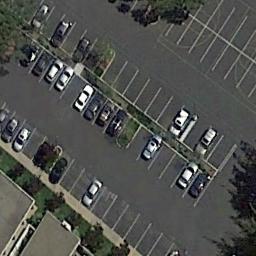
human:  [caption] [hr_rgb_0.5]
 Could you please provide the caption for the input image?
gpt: The parking lot has some parked cars but lots of parking spaces are still empty .

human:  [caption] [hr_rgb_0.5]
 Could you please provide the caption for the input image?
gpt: There are many cars in the parking lot .

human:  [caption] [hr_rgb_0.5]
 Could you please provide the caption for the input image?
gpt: The parking area was full of two rows of cars, And several cars were parked on the side of the road .

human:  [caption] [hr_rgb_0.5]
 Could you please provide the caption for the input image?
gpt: The parking lot is next to some trees .

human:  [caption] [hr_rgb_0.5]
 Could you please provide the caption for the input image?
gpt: There are some cars and some empty space on the parking lot .